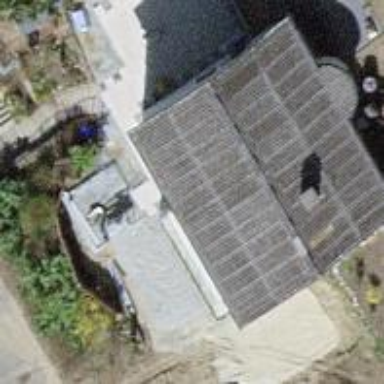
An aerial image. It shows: Solar power generator using photovoltaic panels.